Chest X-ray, PA view. Patient: 25 years old, sex M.
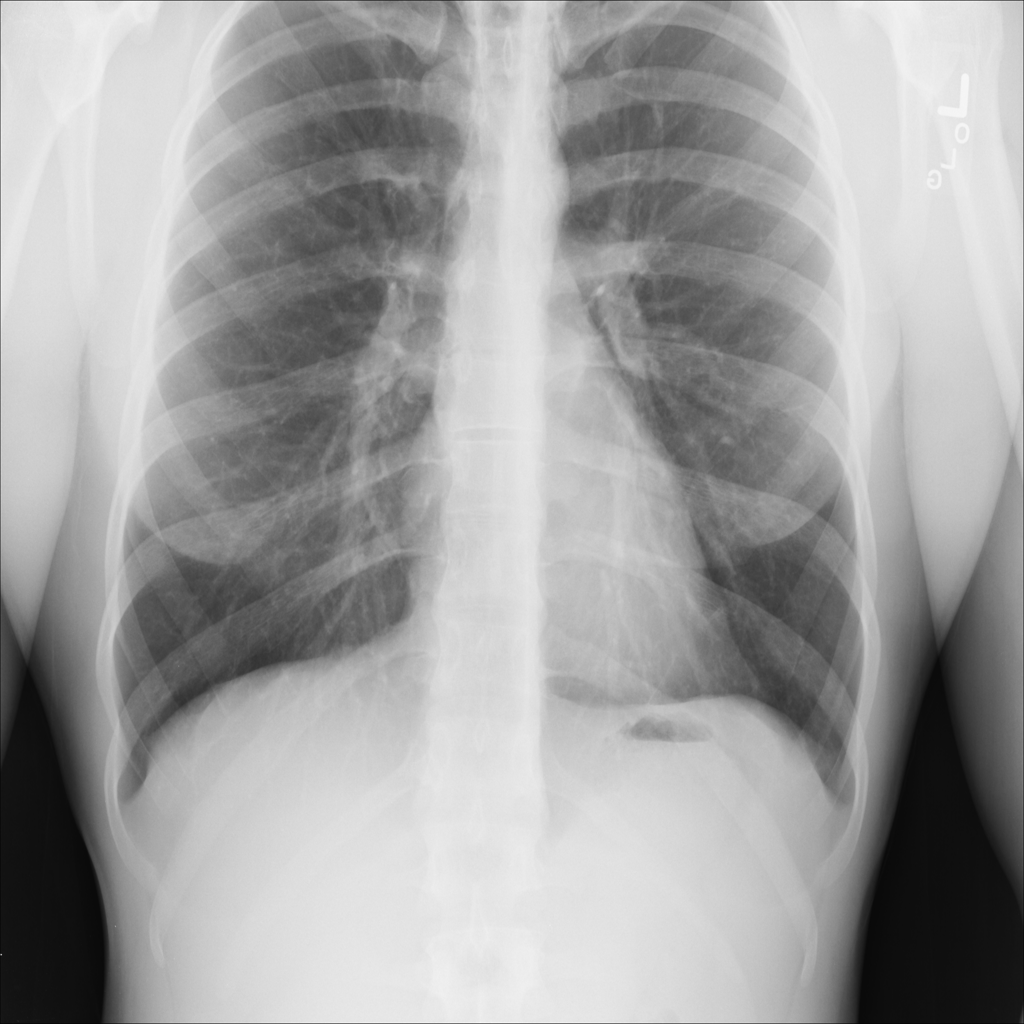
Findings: No Finding